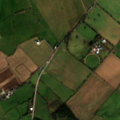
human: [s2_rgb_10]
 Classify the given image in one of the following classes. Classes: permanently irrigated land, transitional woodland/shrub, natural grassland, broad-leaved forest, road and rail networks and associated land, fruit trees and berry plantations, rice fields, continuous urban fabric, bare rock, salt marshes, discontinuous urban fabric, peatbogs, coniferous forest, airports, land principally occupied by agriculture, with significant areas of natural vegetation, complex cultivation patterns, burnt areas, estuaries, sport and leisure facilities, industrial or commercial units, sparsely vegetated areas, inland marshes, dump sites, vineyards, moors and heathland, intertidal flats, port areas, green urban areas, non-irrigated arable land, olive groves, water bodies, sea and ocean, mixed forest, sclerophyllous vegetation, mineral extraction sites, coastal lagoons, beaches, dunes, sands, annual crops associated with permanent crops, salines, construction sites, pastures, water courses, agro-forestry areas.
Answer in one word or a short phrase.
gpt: non-irrigated arable land, pastures